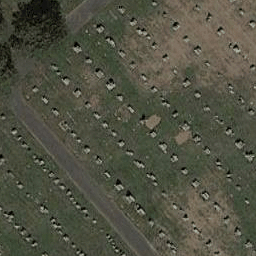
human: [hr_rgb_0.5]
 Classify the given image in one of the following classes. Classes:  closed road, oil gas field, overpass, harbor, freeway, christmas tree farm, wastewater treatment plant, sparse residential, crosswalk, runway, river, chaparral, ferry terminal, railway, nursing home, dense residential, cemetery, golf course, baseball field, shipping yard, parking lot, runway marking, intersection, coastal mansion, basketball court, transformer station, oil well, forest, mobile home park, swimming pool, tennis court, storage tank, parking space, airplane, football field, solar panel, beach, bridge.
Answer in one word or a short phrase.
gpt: cemetery